Field crop: tomato
Growth stage: 2
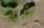
Species: solanum